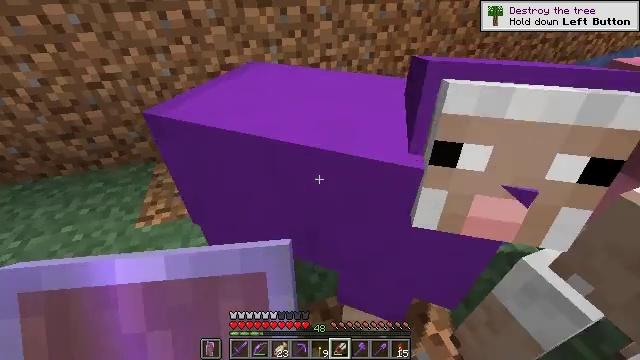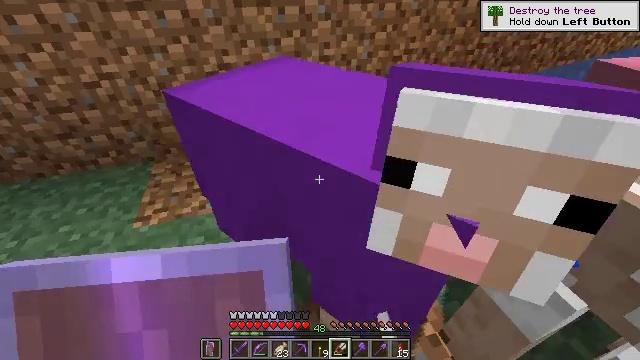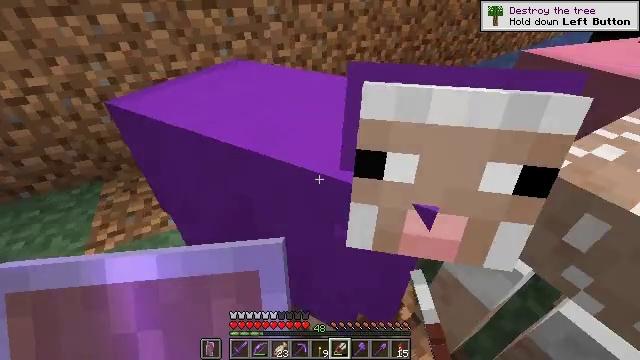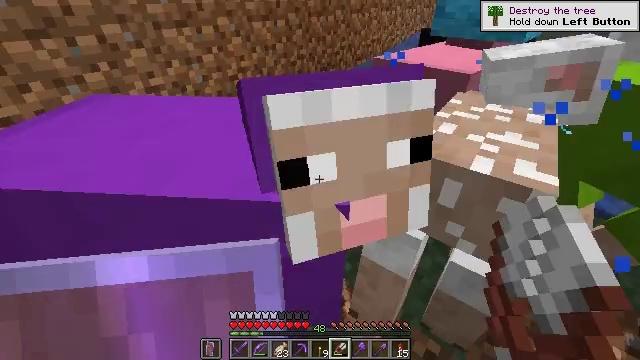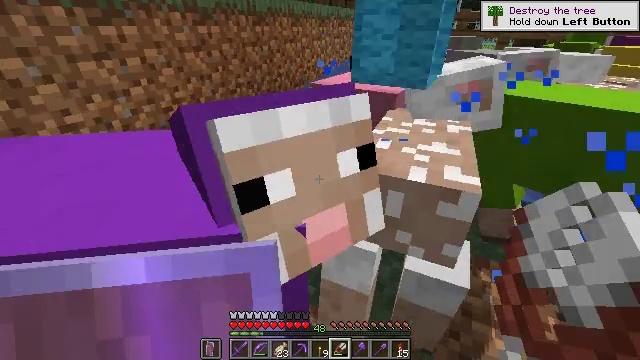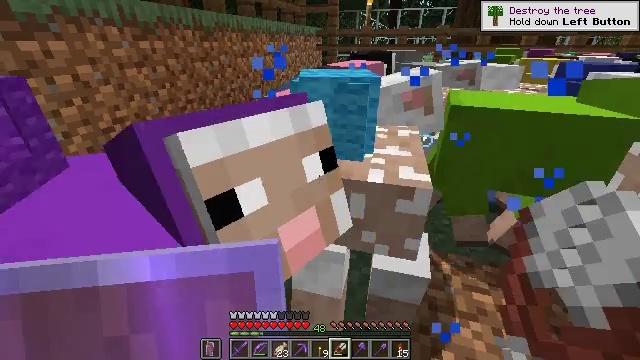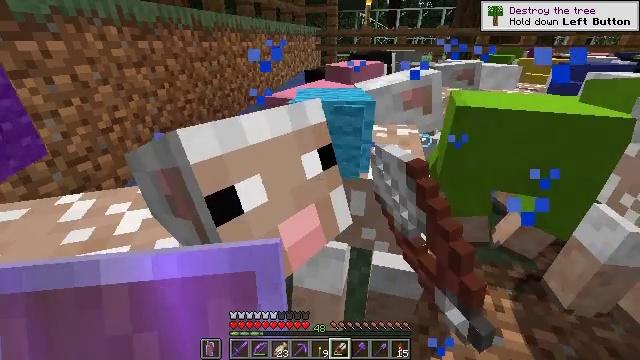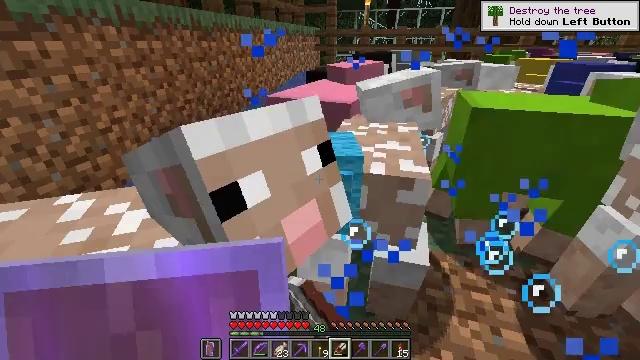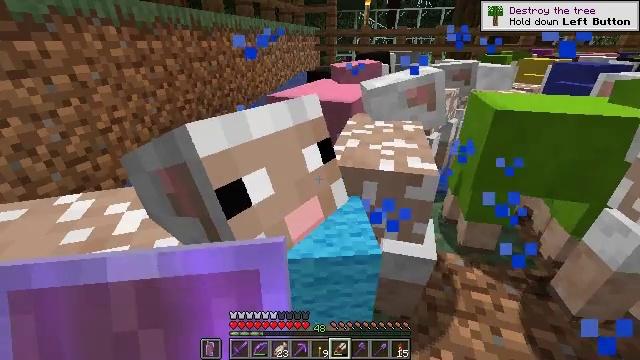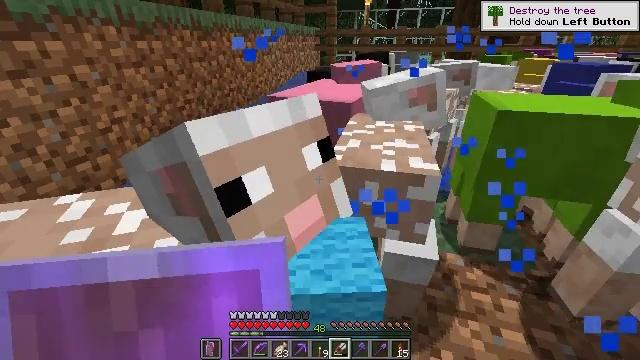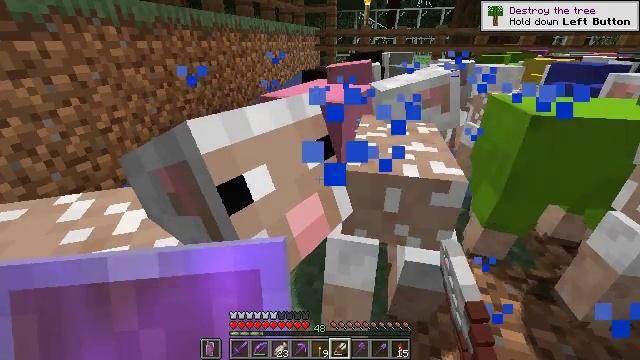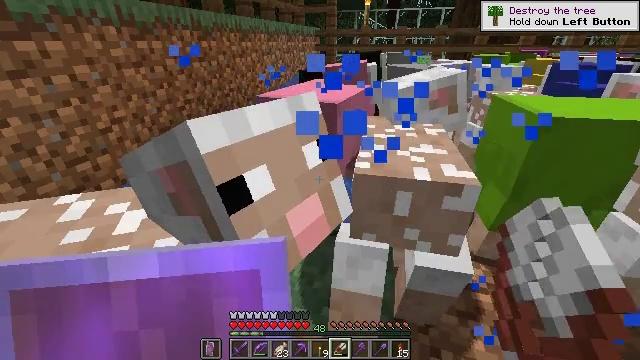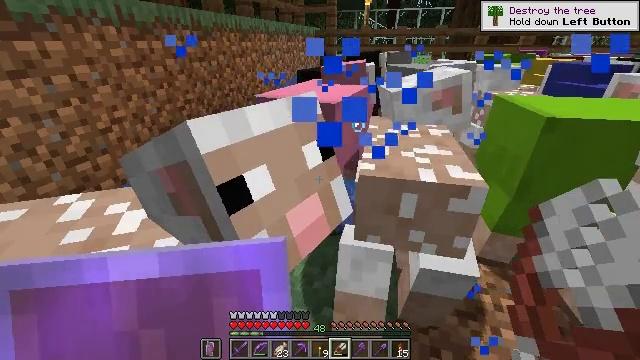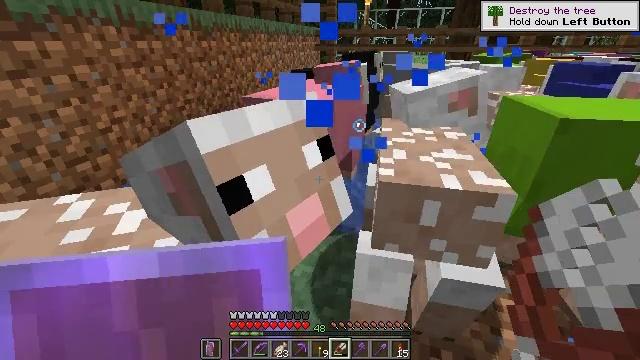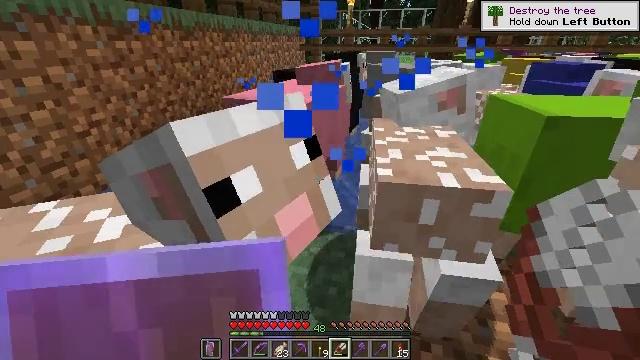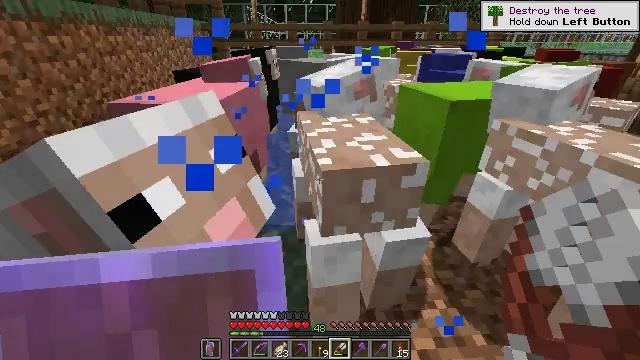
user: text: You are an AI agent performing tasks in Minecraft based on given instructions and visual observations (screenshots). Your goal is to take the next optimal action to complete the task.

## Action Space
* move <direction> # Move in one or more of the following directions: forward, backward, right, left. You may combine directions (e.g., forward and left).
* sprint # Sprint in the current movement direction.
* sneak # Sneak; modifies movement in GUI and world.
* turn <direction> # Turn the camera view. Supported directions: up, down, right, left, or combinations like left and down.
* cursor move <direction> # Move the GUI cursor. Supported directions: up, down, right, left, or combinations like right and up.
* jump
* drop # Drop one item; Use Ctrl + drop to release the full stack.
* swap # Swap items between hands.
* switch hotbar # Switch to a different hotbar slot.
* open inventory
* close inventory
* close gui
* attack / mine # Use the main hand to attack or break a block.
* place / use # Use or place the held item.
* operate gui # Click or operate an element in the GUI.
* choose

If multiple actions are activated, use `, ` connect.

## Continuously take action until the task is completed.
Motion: motion action
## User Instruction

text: craft item air
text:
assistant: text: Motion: use / place
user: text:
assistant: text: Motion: turn right, use / place
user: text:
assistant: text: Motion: turn right and up
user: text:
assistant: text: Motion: turn right and up
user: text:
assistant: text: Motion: turn right and up
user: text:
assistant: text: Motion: use / place
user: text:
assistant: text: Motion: use / place
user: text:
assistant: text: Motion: use / place
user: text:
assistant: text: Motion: no_op
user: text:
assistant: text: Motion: no_op
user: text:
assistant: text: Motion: no_op
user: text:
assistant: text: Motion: use / place
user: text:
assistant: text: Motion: use / place
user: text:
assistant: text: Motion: turn right, use / place
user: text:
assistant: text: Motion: turn right
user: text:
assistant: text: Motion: turn right and up
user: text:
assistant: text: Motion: turn right
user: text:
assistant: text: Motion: move forward, turn right, use / place
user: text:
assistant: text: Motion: move forward, turn right, use / place
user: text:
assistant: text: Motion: move forward, use / place
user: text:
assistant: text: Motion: move forward
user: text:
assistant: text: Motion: move forward, use / place
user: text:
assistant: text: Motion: turn left, use / place
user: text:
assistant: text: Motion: turn left, use / place
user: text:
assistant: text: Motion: turn left, use / place
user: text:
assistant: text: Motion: no_op
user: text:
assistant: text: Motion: turn right, use / place
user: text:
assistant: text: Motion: turn right and down, use / place
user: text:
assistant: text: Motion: turn right, use / place
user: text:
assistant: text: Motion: turn right, use / place